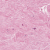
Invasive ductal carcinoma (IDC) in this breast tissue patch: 0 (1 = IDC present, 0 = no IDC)